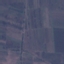
Land use / land cover class: PermanentCrop